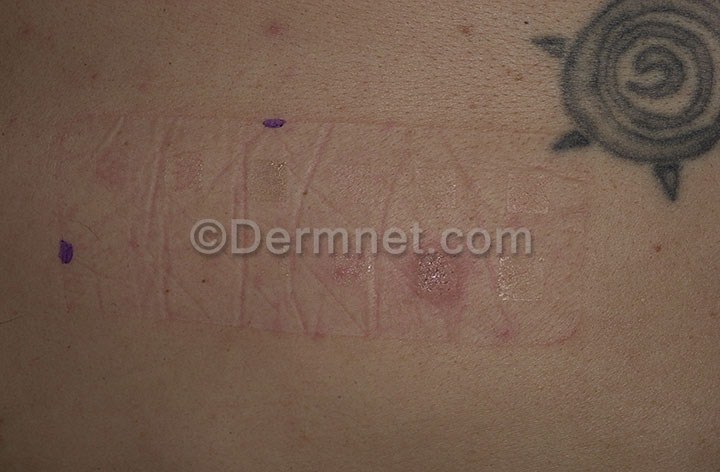
Disease: Poison Ivy Photos and other Contact Dermatitis